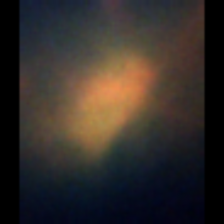
Taxon: Unknown_detritus
Group: Unknown